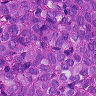
Metastatic tissue present: yes